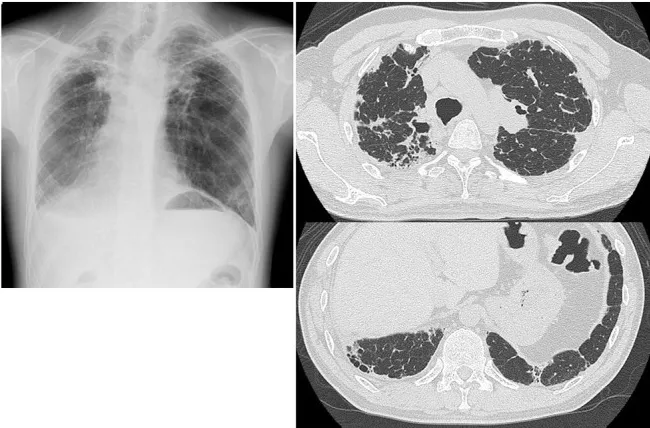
Chest radiograph and CT scans of Case 1 showing elevation of bilateral hilar opacities and subpleural reticular opacities in the bilateral lung fields.
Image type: radiology (ct)